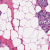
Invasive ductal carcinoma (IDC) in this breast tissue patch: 1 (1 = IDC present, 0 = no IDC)